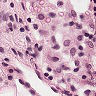
Metastatic tissue present: no